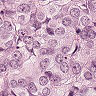
Metastatic tissue present: yes